Question: I was trying to figure out how much RAM / CPU I needed at a bare minimum to host a wordpress blog, and I stumbled on something rather annoying.
I am using wp_super_cache to create static pages of the wordpress posts and lighttpd + an LUA script to redirect a user to the wp_super_cache-generated page immediatly. This saves of server resources. Even with a 500 Mhz CPU and 128 RAM I could serve ~120 pages per second.
The only real load comes when wp_super_cache has to generate a html file because none has been made yet, or a post has been updated / a comment added. So this happens when a new post is added, because this means all of the index pages need to be updated, because all posts are moved 1 place down. Now have a look at this.

I don't understand why worpdress is moving so much into the cache. Sure, pages after the initial one take 3 rather than 13 seconds to generate because the cache is only filled on the initial load, but it took 3 seconds in the first place, so why is it loading stuff into the cache at all?
The reason I want to get rid of this behaviour is because I want to host at a and since I am using wp_super_cahce + an LUA script to redirct there imemdiatly, this caching stuff is making the server (when its at 128 RAM) extremely slow, nearly unresponsive even, for no good reason. Which doesn't make any sense at all because I am basically requesting the exact same page to be generated. I want wordpress to completely ignore the fact there are thousands of post, and just focus on the 10 that are being requested.
How do I alter the wordpress code so that it completely ignores all posts, except for the ones being requested on the index page(s), to prevent alot of unecessary stuff being written to the memory cache.
PS: I posted this here and not on server fault because I am fairly sure it's wordpress' coding causing this, and not server software.
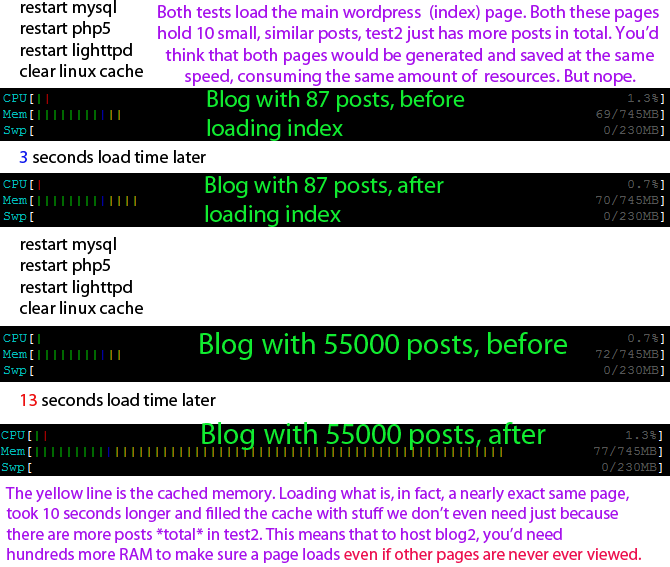
Answer: There are a number of ways to make Wordpress site scalable and in fact WP can appear quite kick ass.
As you have 55000 posts in the blog, i suggest you implement load-balancer and cache content to be served by a different server. It's hard to discuss the whole thing here because it's vast. Check out the video from Ryan Allen from Envato (The company behind Themforest, and all the tuts++ sites) where he describes how they scale WP site. <URL>
When you have this much of posts and i assume they're important. So, you might wanna give a consideration on little more expensive hardware and the cache server, load-balancer solution.